Aerial crown-view tile of a tropical tree (Barro Colorado Island, Panama), acquired 20250818:
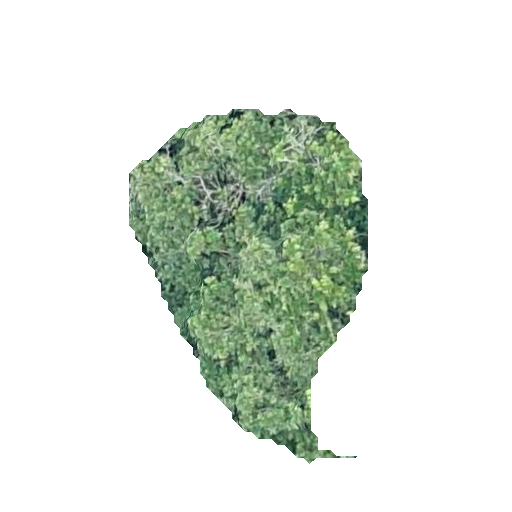
Species: Anacardium excelsum
GBIF accepted scientific name: Anacardium excelsum
Crown area: 80.351 m²